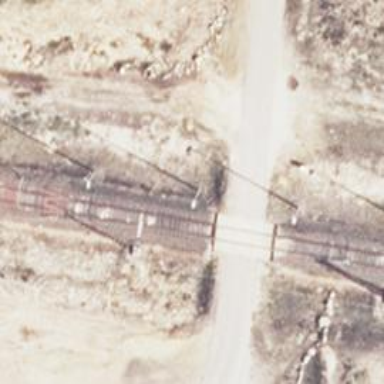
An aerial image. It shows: Railway level crossing.